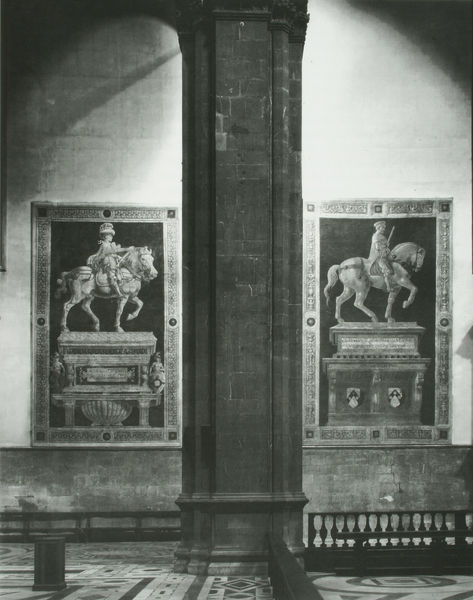
Titel: Blick in das linke Seitenschiff mit den Fresken von Andrea del Castagno und Paolo Uccello
Künstler: Andrea del Castagno
Standort: Firenze
Institution: Santa Maria del Fiore
Schlagwörter: dunkel, gemälde, mann, schatten, weiß, menschen, grau, hell, licht, marmor, mitte, pfeiler, raum, schwarz, säule, gebäude, schloss, zaun, malerei, muster, ornament, alt, wand, architektur, mensch, rahmen, sockel, stein, steine, bild, innenraum, brüstung, kirche, boden, innen, krone, rechts, renaissance, kreis, pferd, pferde, reiter, statue, reiten, reiterbild, sattel, balkon, bilder, bilderrahmen, ansicht, bogen, italien, perspektive, zwei, farbe, weis, bank, grisaille, pilaster, rand, saal, fliessen, erhaben, könig, soldaten, inschrift, verzierung, wandgemälde, wandmalerei, geländer, innenansicht, podest, foto, fotografie, photographie, nische, balustrade, dom, links, denkmal, schwarzweiss, soldat, schawrz, helm, mosaik, ritter, photo, wappen, wandbilder, lettner, mittelschiff, sarg, statuen, bündelpfeiler, dienste, seitenschiff, grab, mantegna, gräber, krieger, fresken, florenz, ehre, feldherr, achse, könige, muschel, fresko, museum, basis, ornamentik, wandbild, erinnerung, helden, schaft, mausoleum, wulst, ucello, zepter, szepter, standbild, grabmal, monument, reiterstandbild, photografie, firenze, medici, sarkophag, grabkammer, prachtvoll, denkmäler, spieglung, epitaph, särge, zwilling, schwulst, masaccio, wandteppiche, attische basis, sargdeckel, uccello, cosmatenboden, freskp, gropiusbau, reiterbildnisse, reiterstandbilder, sokel, standbilde, statuern, säuöe, hawkwood, monumente, grabdenkmal, sarkophage, doumo, pophoto, john hawkwod, gattamelata, sttuen